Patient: sex F, age 59
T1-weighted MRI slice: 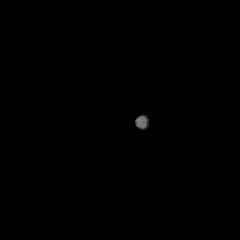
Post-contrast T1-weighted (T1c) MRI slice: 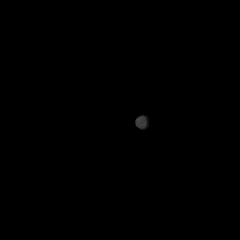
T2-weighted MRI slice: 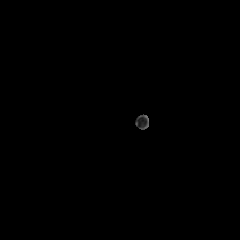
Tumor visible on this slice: no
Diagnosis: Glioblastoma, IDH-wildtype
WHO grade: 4